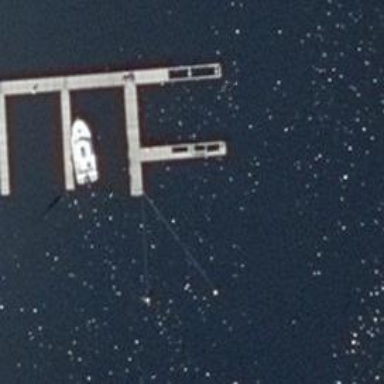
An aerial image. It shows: Man-made pier.